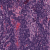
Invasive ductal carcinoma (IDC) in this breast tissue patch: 0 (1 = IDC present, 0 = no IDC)